Field crop: maize
Growth stage: 2
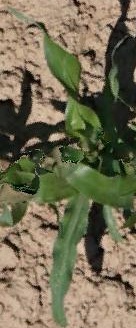
Species: maize